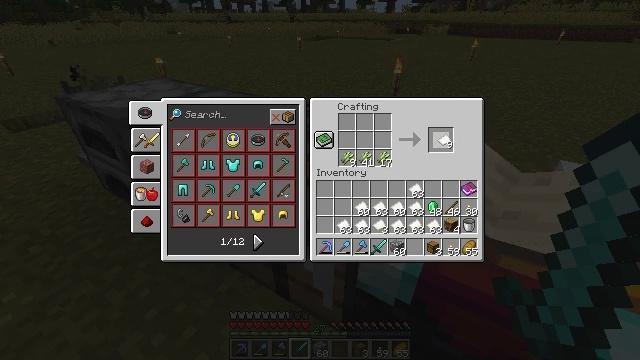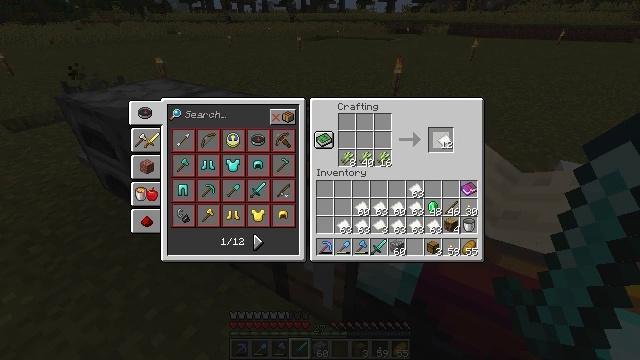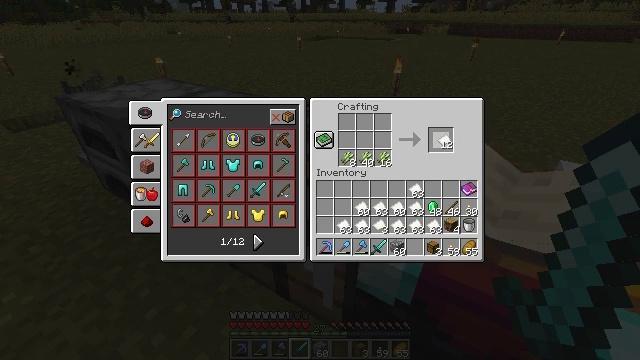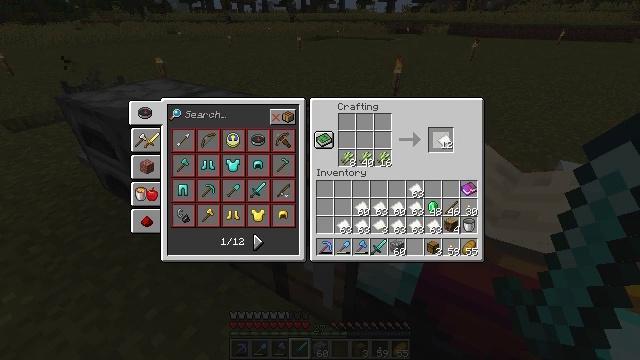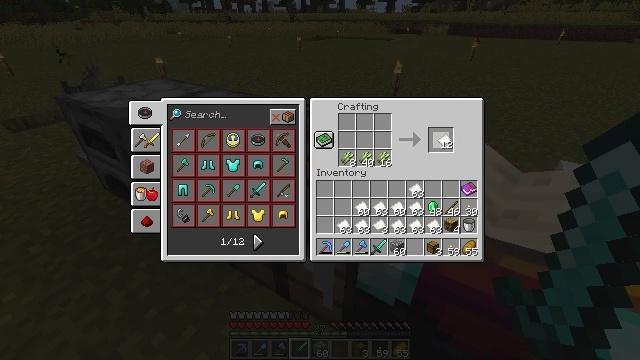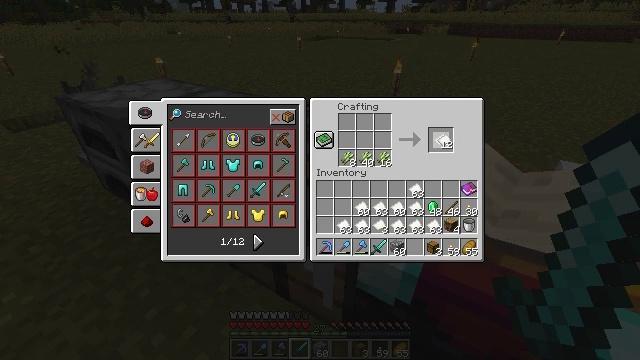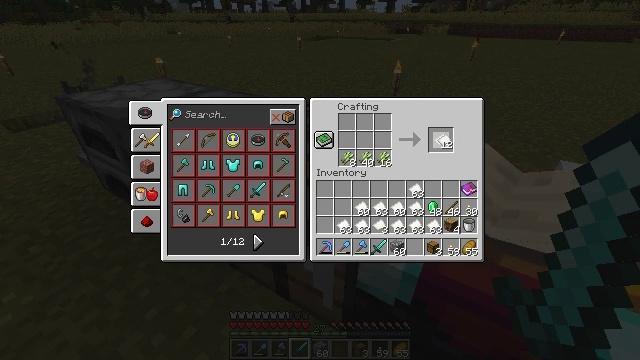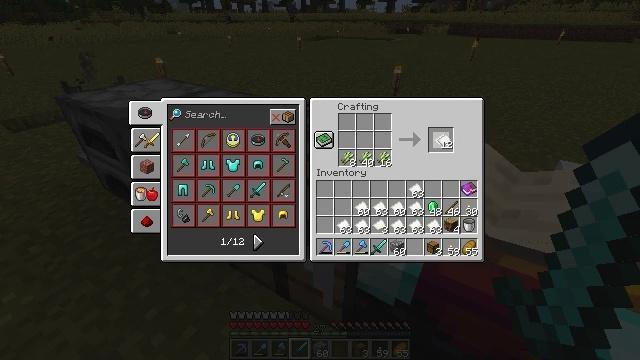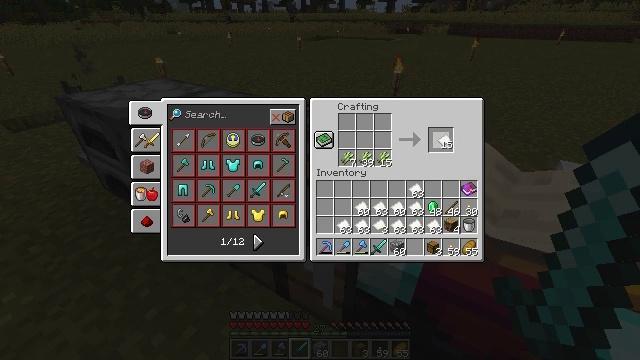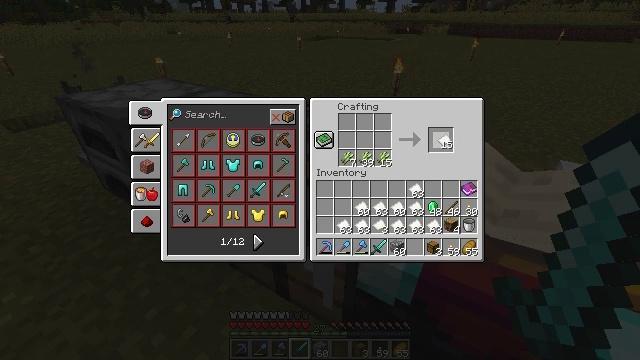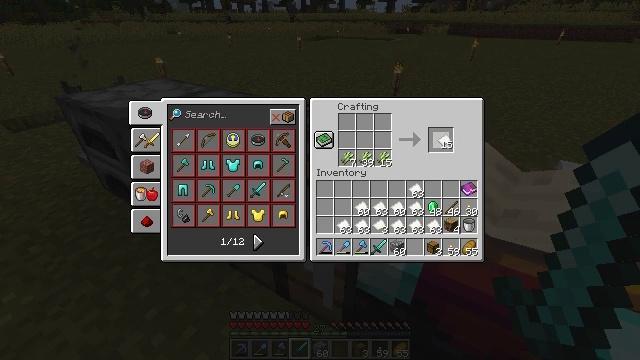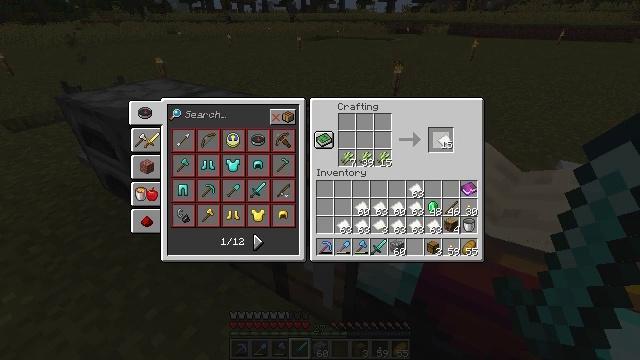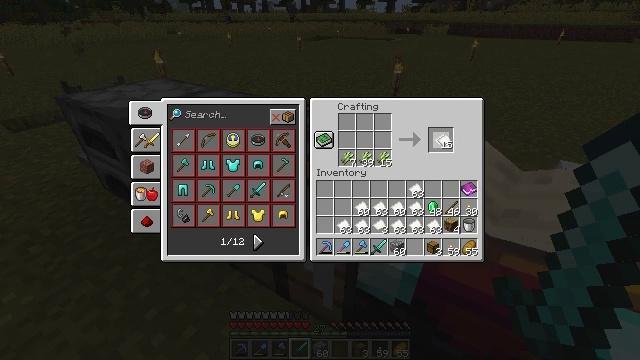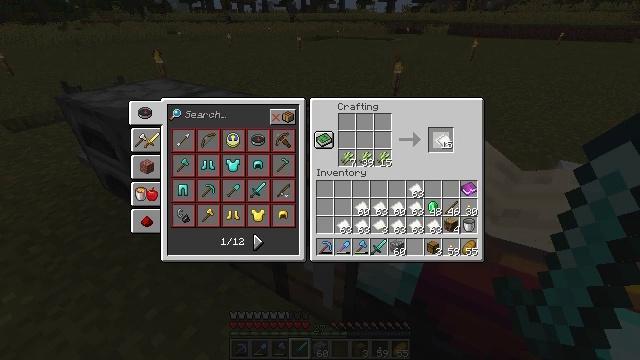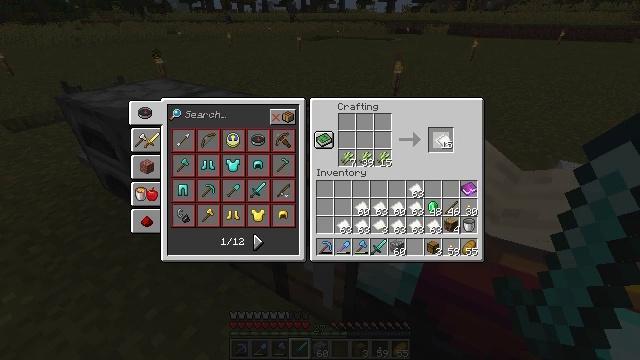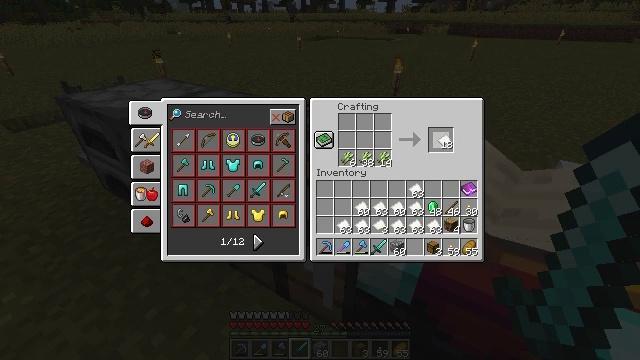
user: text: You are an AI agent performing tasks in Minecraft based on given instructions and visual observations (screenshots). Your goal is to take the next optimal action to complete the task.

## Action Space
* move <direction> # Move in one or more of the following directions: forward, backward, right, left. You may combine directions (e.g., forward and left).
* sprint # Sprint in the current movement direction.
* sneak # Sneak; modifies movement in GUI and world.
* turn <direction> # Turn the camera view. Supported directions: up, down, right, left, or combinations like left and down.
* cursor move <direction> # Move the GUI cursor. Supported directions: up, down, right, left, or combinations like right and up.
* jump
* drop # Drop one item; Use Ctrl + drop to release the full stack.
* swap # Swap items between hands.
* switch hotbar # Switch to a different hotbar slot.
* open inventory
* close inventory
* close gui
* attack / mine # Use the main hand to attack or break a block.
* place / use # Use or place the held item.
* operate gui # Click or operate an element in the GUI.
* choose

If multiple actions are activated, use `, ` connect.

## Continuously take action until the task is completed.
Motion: motion action
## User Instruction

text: Use the crafting table to produce paper.
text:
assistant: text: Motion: no_op
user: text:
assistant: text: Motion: operate gui
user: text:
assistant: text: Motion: operate gui
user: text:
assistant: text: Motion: operate gui
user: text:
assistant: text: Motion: operate gui
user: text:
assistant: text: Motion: operate gui
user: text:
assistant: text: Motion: operate gui
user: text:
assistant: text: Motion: no_op
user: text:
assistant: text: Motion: operate gui
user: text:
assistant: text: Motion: operate gui
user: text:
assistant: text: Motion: operate gui
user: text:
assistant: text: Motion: operate gui
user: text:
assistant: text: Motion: operate gui
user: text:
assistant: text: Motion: operate gui
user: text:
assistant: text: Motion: no_op
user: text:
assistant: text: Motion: operate gui
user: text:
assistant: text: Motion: operate gui
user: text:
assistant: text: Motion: operate gui
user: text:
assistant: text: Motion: no_op
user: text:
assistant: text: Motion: operate gui
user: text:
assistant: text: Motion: operate gui
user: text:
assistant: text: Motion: operate gui
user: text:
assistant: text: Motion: no_op
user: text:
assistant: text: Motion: operate gui
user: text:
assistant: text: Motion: no_op
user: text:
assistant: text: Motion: no_op
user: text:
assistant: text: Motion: operate gui
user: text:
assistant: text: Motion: operate gui
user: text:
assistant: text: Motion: operate gui
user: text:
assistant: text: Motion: no_op